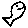
Label: fish